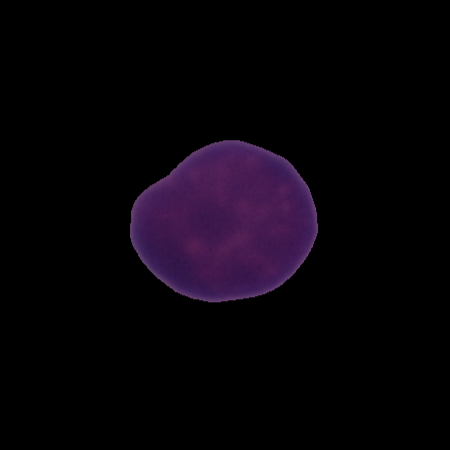
Label: healthy